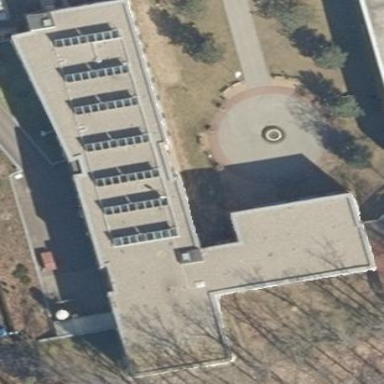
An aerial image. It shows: Hospital building with flat roof.